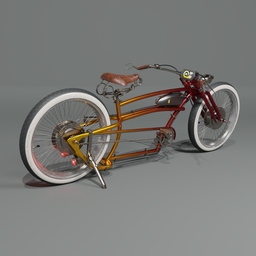
Label: mechanical